Interaction volume radius: 5 \u00c5
Interaction volume height: 20 \u00c5
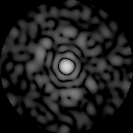
Disorder parameter: 0.8399